Question: I hope I state my problem correctly. Kindly please look at the screenclip below :'

I prefer that the first column shown above is not displayed. Is there any design/programmatic way of achieving this?
Thank you!
Edited :
Using this link <URL>, I am able to remove the triangle from the selection column
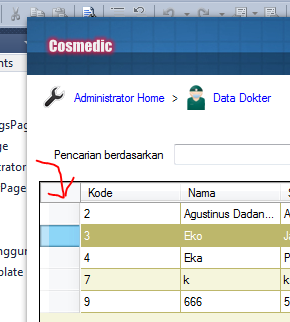
Answer: This is using a DataGridView I assume? Just use the visible property for the row headers.
'''
dgv.RowHeadersVisible = false;
'''
Alternatively, you can set it to false using the Properties window.